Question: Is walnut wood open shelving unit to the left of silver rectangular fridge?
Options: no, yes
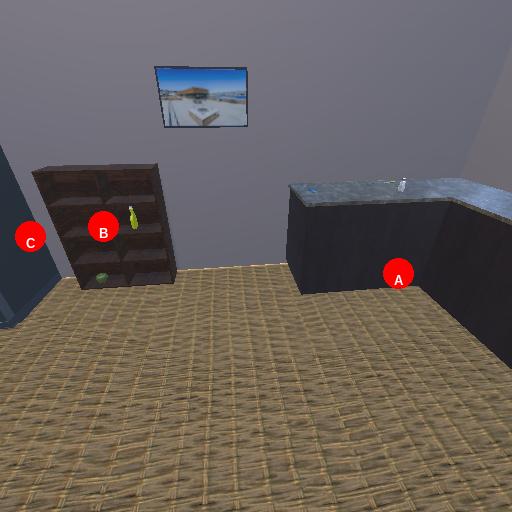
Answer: no